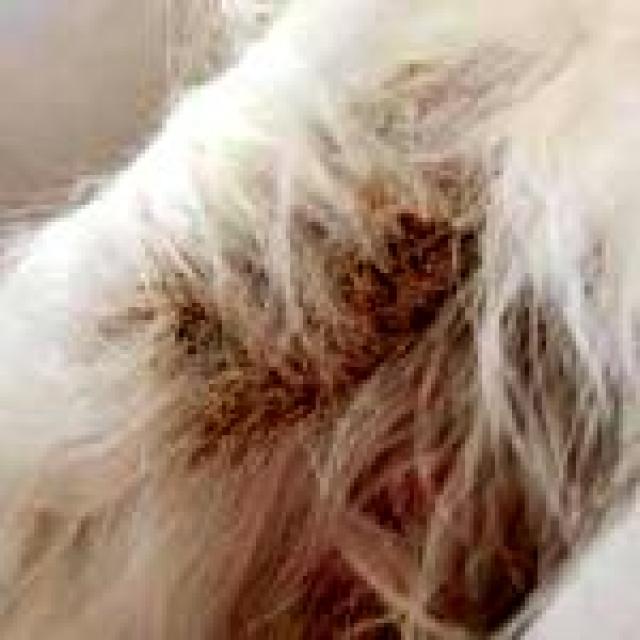
Canine fungal skin infection — characterized by alopecia, scaling, crusting, and circular lesions. Common agents include Malassezia and Candida species.